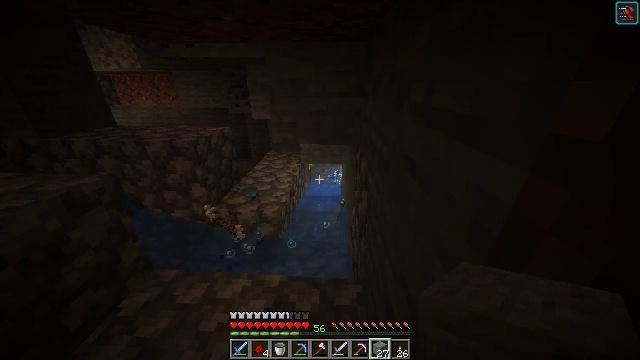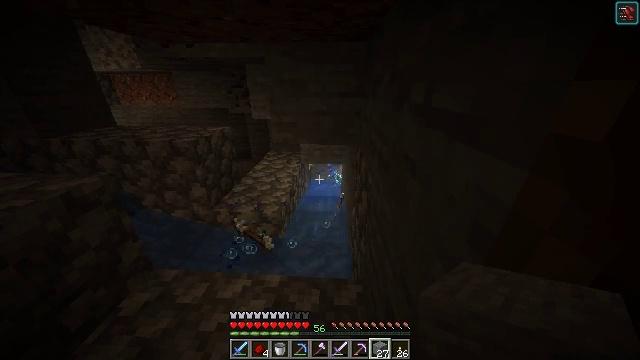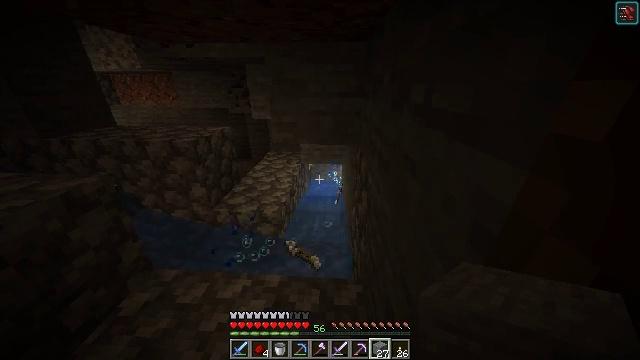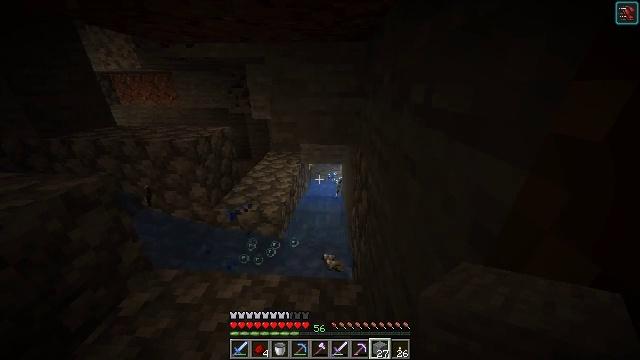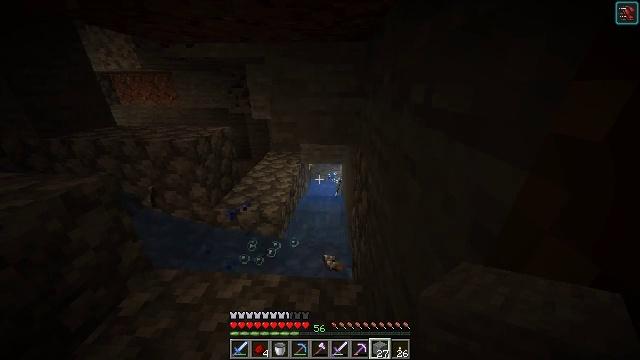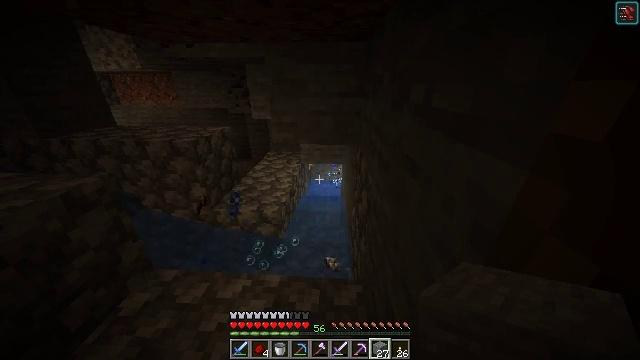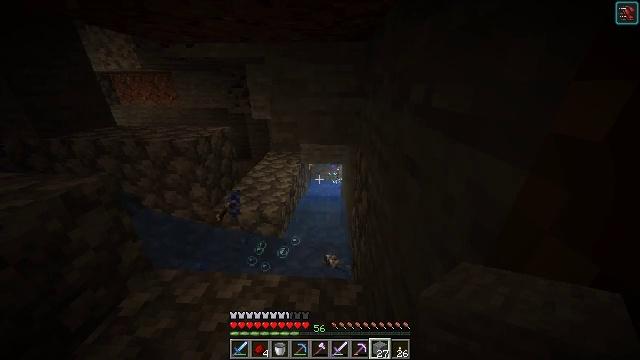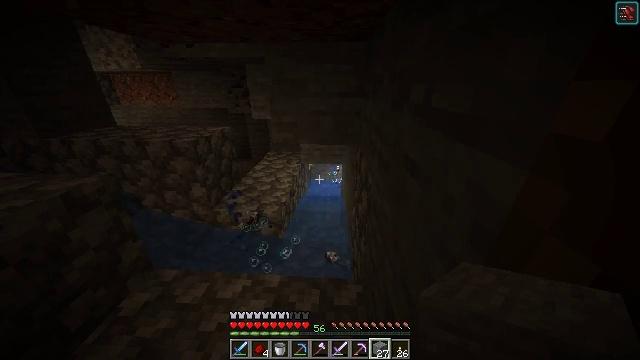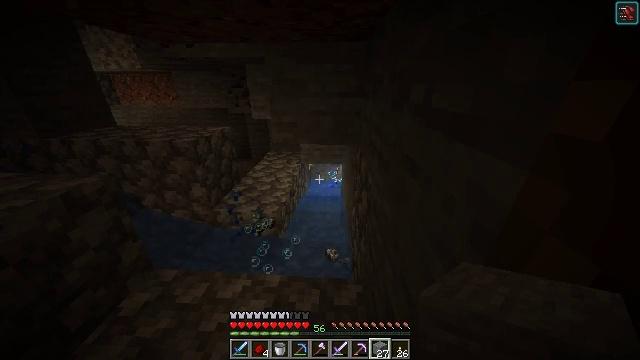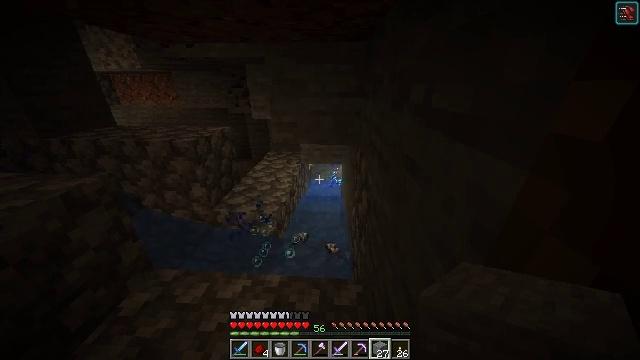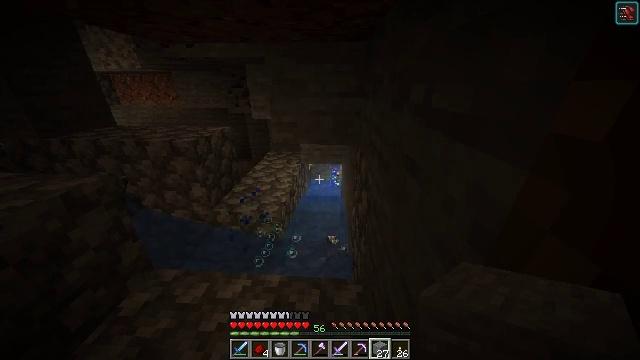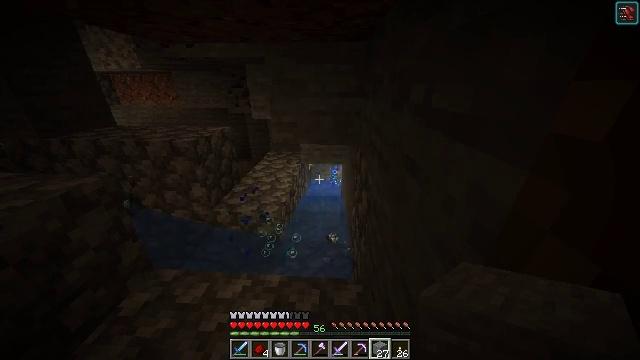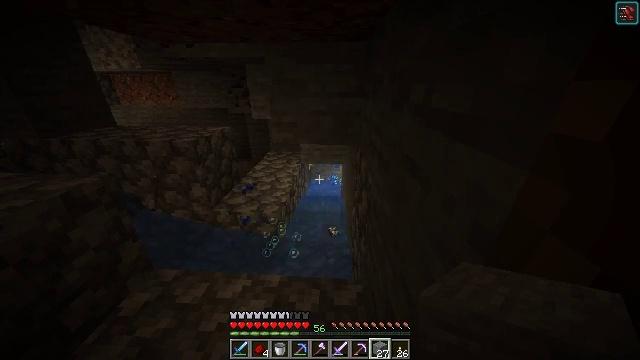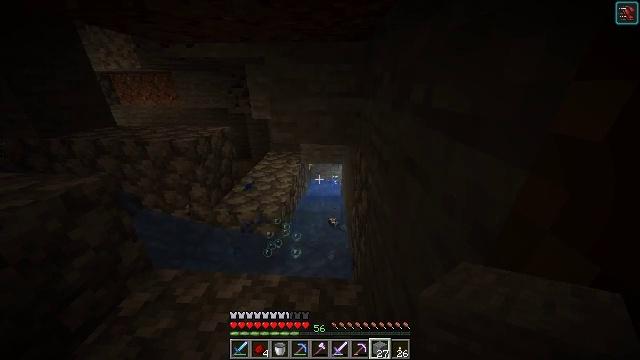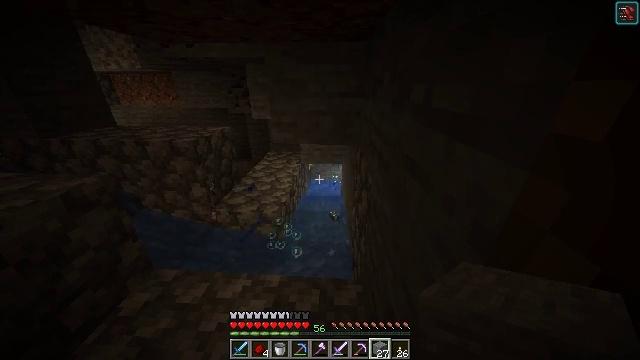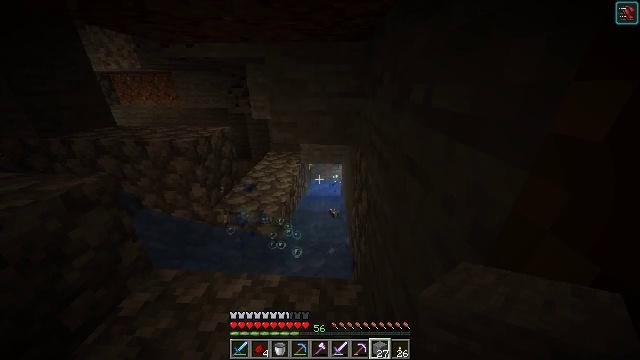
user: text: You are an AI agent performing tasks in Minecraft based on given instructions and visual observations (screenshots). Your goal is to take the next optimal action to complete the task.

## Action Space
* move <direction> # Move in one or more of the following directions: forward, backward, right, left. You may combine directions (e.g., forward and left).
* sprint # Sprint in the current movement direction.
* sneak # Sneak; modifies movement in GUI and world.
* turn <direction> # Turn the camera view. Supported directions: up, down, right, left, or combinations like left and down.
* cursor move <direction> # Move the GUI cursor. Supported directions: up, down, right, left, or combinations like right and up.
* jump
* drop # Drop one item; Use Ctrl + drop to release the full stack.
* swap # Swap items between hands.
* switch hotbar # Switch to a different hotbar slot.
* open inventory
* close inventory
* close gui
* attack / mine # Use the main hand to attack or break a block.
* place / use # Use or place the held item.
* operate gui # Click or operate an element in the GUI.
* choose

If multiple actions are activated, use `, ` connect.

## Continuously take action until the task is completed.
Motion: motion action
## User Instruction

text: Remove the ladder from its position.
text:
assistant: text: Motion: no_op
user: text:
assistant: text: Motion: no_op
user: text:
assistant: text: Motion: no_op
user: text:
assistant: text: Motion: no_op
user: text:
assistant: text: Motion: no_op
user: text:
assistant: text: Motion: no_op
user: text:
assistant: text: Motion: no_op
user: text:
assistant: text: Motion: no_op
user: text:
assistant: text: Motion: no_op
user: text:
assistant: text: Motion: no_op
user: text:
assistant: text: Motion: no_op
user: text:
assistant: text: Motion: no_op
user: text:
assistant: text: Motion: no_op
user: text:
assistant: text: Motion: no_op
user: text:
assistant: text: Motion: no_op
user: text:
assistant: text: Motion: no_op
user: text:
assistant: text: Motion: no_op
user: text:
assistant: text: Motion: no_op
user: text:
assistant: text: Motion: no_op
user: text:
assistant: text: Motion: no_op
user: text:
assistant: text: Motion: no_op
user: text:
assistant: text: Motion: no_op
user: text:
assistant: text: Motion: no_op
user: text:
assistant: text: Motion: no_op
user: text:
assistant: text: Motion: no_op
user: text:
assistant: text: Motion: no_op
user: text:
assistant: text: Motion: no_op
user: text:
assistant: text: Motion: no_op
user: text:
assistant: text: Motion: no_op
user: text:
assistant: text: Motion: no_op